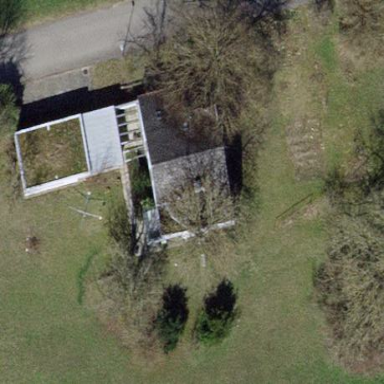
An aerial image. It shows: Gabled roof house.